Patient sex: F
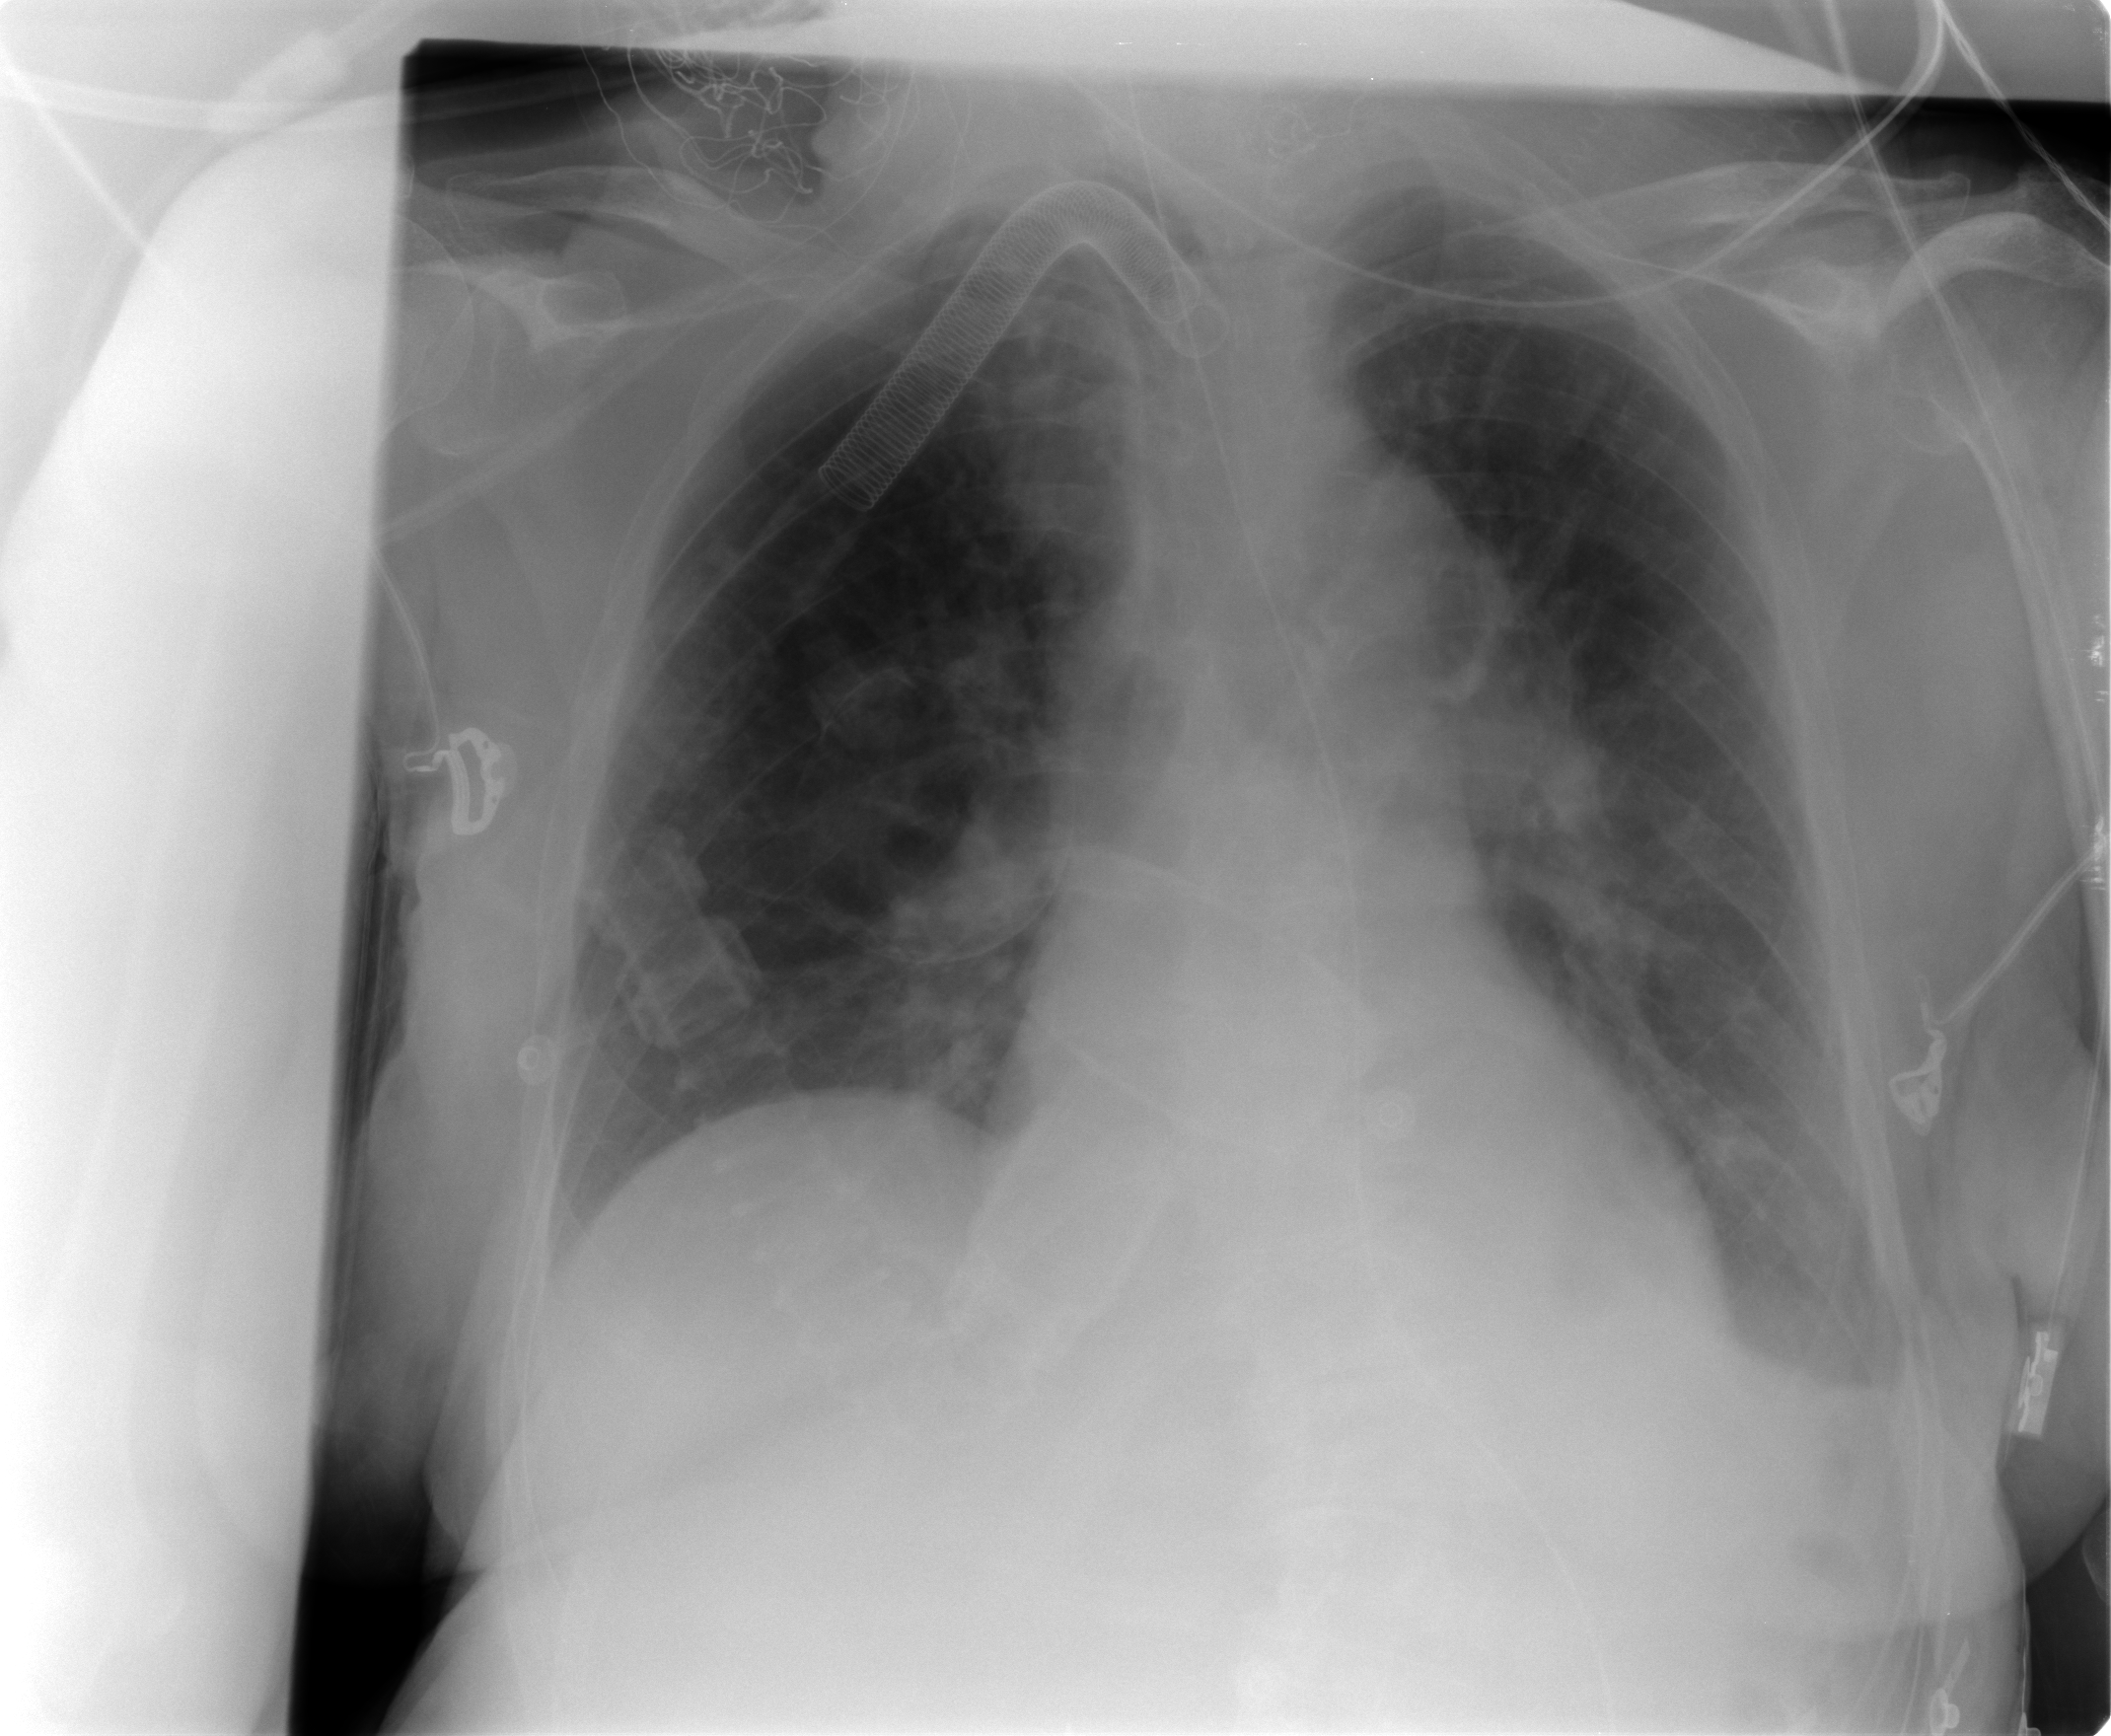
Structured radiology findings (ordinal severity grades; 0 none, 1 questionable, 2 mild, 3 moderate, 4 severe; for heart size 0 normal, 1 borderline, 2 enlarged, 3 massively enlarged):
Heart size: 2
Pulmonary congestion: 2
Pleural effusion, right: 2
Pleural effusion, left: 2
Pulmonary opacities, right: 2
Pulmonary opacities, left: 2
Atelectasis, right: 2
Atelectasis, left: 2